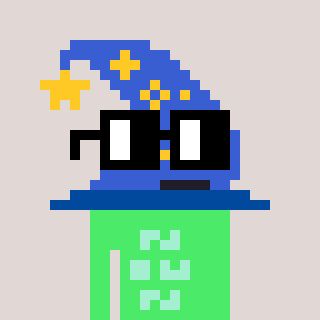
a pixel art character with square black glasses, a wizard hat-shaped head and a teal-colored body on a warm background